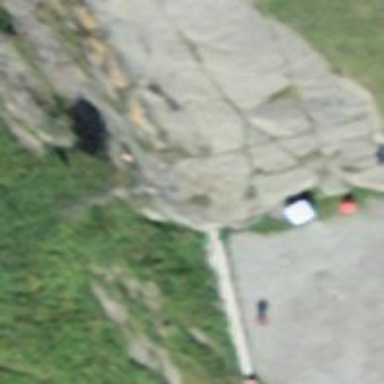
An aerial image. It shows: Natural cliff.